Question: I have following picture:

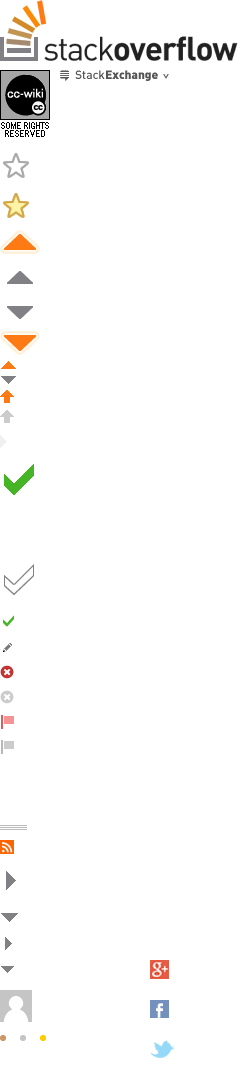
Answer: I use this to get star grey color
'''
<style>div {
height: 28px;
width: 30px;
background: url(./FsZ0N.png) no-repeat;
background-position: 0px -152px;
}</style>
<div></div>
'''
to get other icone you need to decrees -152px more